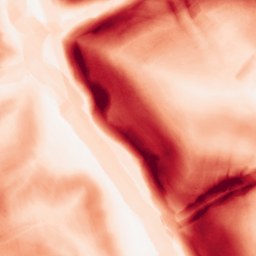
Category: morphological
Decomposition family: morphological_gradient
Decomposition parameters: size: 10
shape: diamond
Upsampling method: quartic
Upsampling parameters: scale: 2
Upsampling scale: 2